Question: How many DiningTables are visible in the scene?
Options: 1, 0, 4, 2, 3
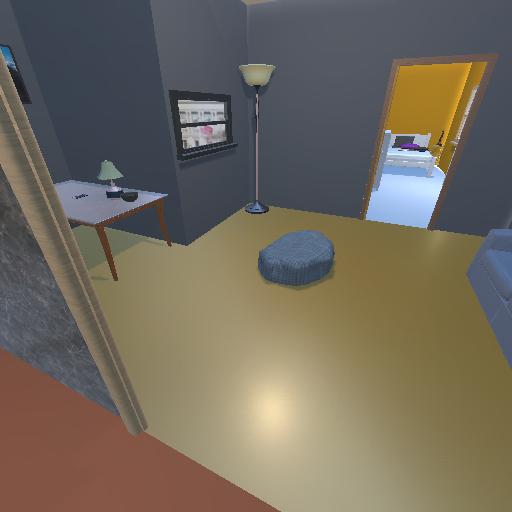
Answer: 1